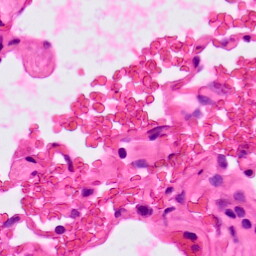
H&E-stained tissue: Lung